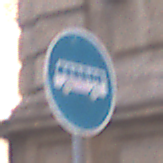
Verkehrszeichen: Busssonderstreifen
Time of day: SunriseSunset
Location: Outdoor (Urban)
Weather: PartlyCloudy
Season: NotSpecified
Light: Natural